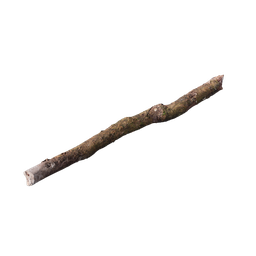
Label: nature